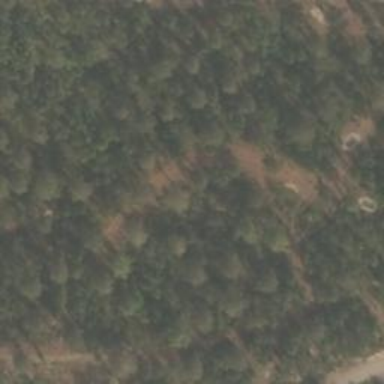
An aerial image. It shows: Disc golf hole.